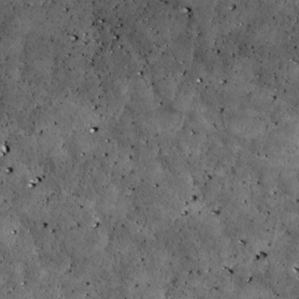
Label: non_frost